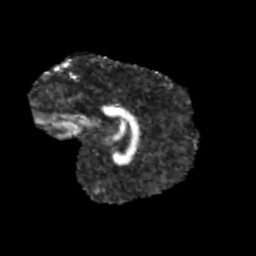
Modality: FA
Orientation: sagittal
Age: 11
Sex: female
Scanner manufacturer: siemens
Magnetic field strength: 3 T
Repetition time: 3.8 s
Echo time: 0.07 s